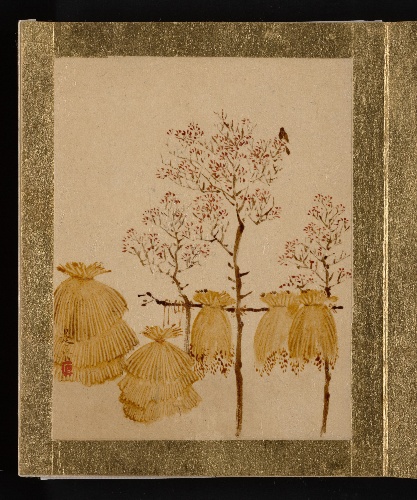
Artist: Shibata Zeshin
Artist bio: Japanese, 1807–1891
Object type: Album leaf
Classification: Paintings
Medium: Album leaf; lacquer on paper
Culture: Japan
Period: Edo period (1615–1868)
Dimensions: 4 1/2 x 3 1/2 in. (11.4 x 8.9 cm)
Department: Asian Art
Credit line: The Howard Mansfield Collection, Purchase, Rogers Fund, 1936
Accession year: 1936
Repository: Metropolitan Museum of Art, New York, NY
Tags: Trees